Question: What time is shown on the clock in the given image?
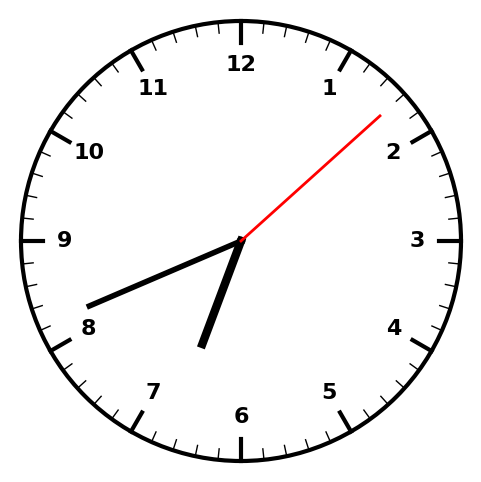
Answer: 06:41:08